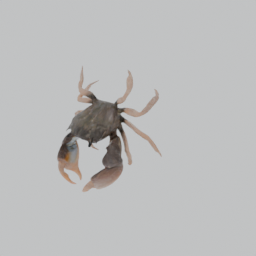
Label: animals